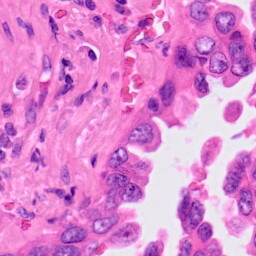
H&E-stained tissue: Lung